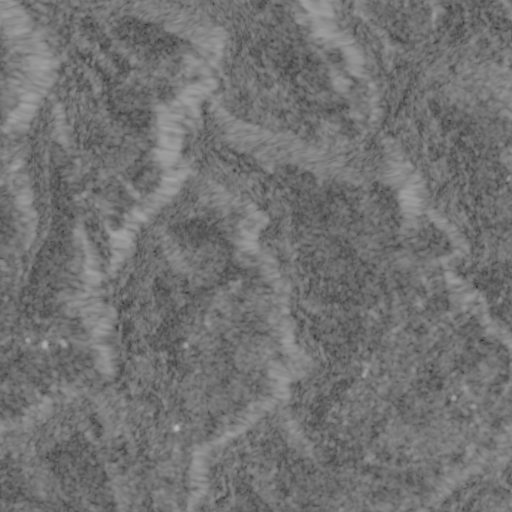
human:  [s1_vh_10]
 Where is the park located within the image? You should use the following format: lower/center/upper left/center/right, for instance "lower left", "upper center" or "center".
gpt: The park is located in the lower right of the image.
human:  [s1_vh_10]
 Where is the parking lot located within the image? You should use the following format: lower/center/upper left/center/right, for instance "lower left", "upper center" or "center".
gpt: The parking lot is located in the lower right of the image.
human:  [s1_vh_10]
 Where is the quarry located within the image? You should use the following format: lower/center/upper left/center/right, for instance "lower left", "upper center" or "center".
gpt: The quarry is located in the upper right of the image.
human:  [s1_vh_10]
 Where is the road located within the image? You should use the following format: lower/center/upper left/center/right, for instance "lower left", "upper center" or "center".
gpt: There is no road in the image.

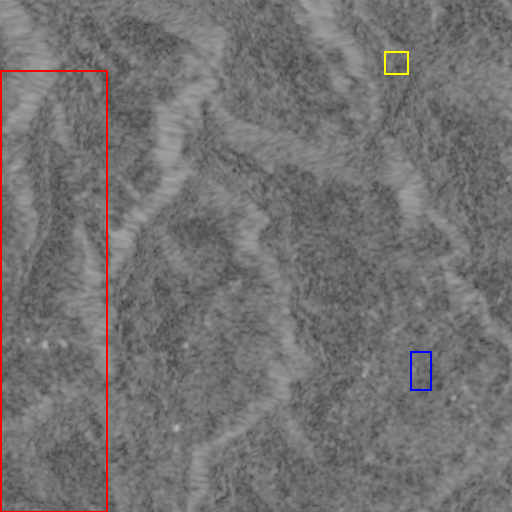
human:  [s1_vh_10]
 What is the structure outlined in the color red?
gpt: The structure outlined in red is a crop field.
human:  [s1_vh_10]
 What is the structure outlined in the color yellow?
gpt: The structure outlined in yellow is a quarry.
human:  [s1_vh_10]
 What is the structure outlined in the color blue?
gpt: The structure outlined in blue is a wastewater plant.
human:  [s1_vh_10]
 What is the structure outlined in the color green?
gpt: There is no green outline.